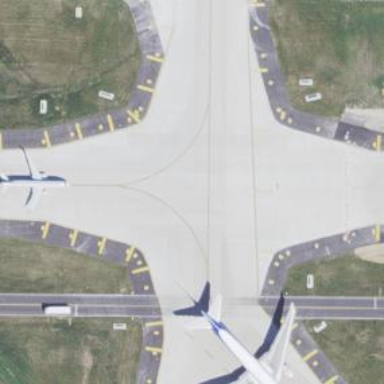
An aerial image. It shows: Image of taxiway at airport.